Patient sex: M
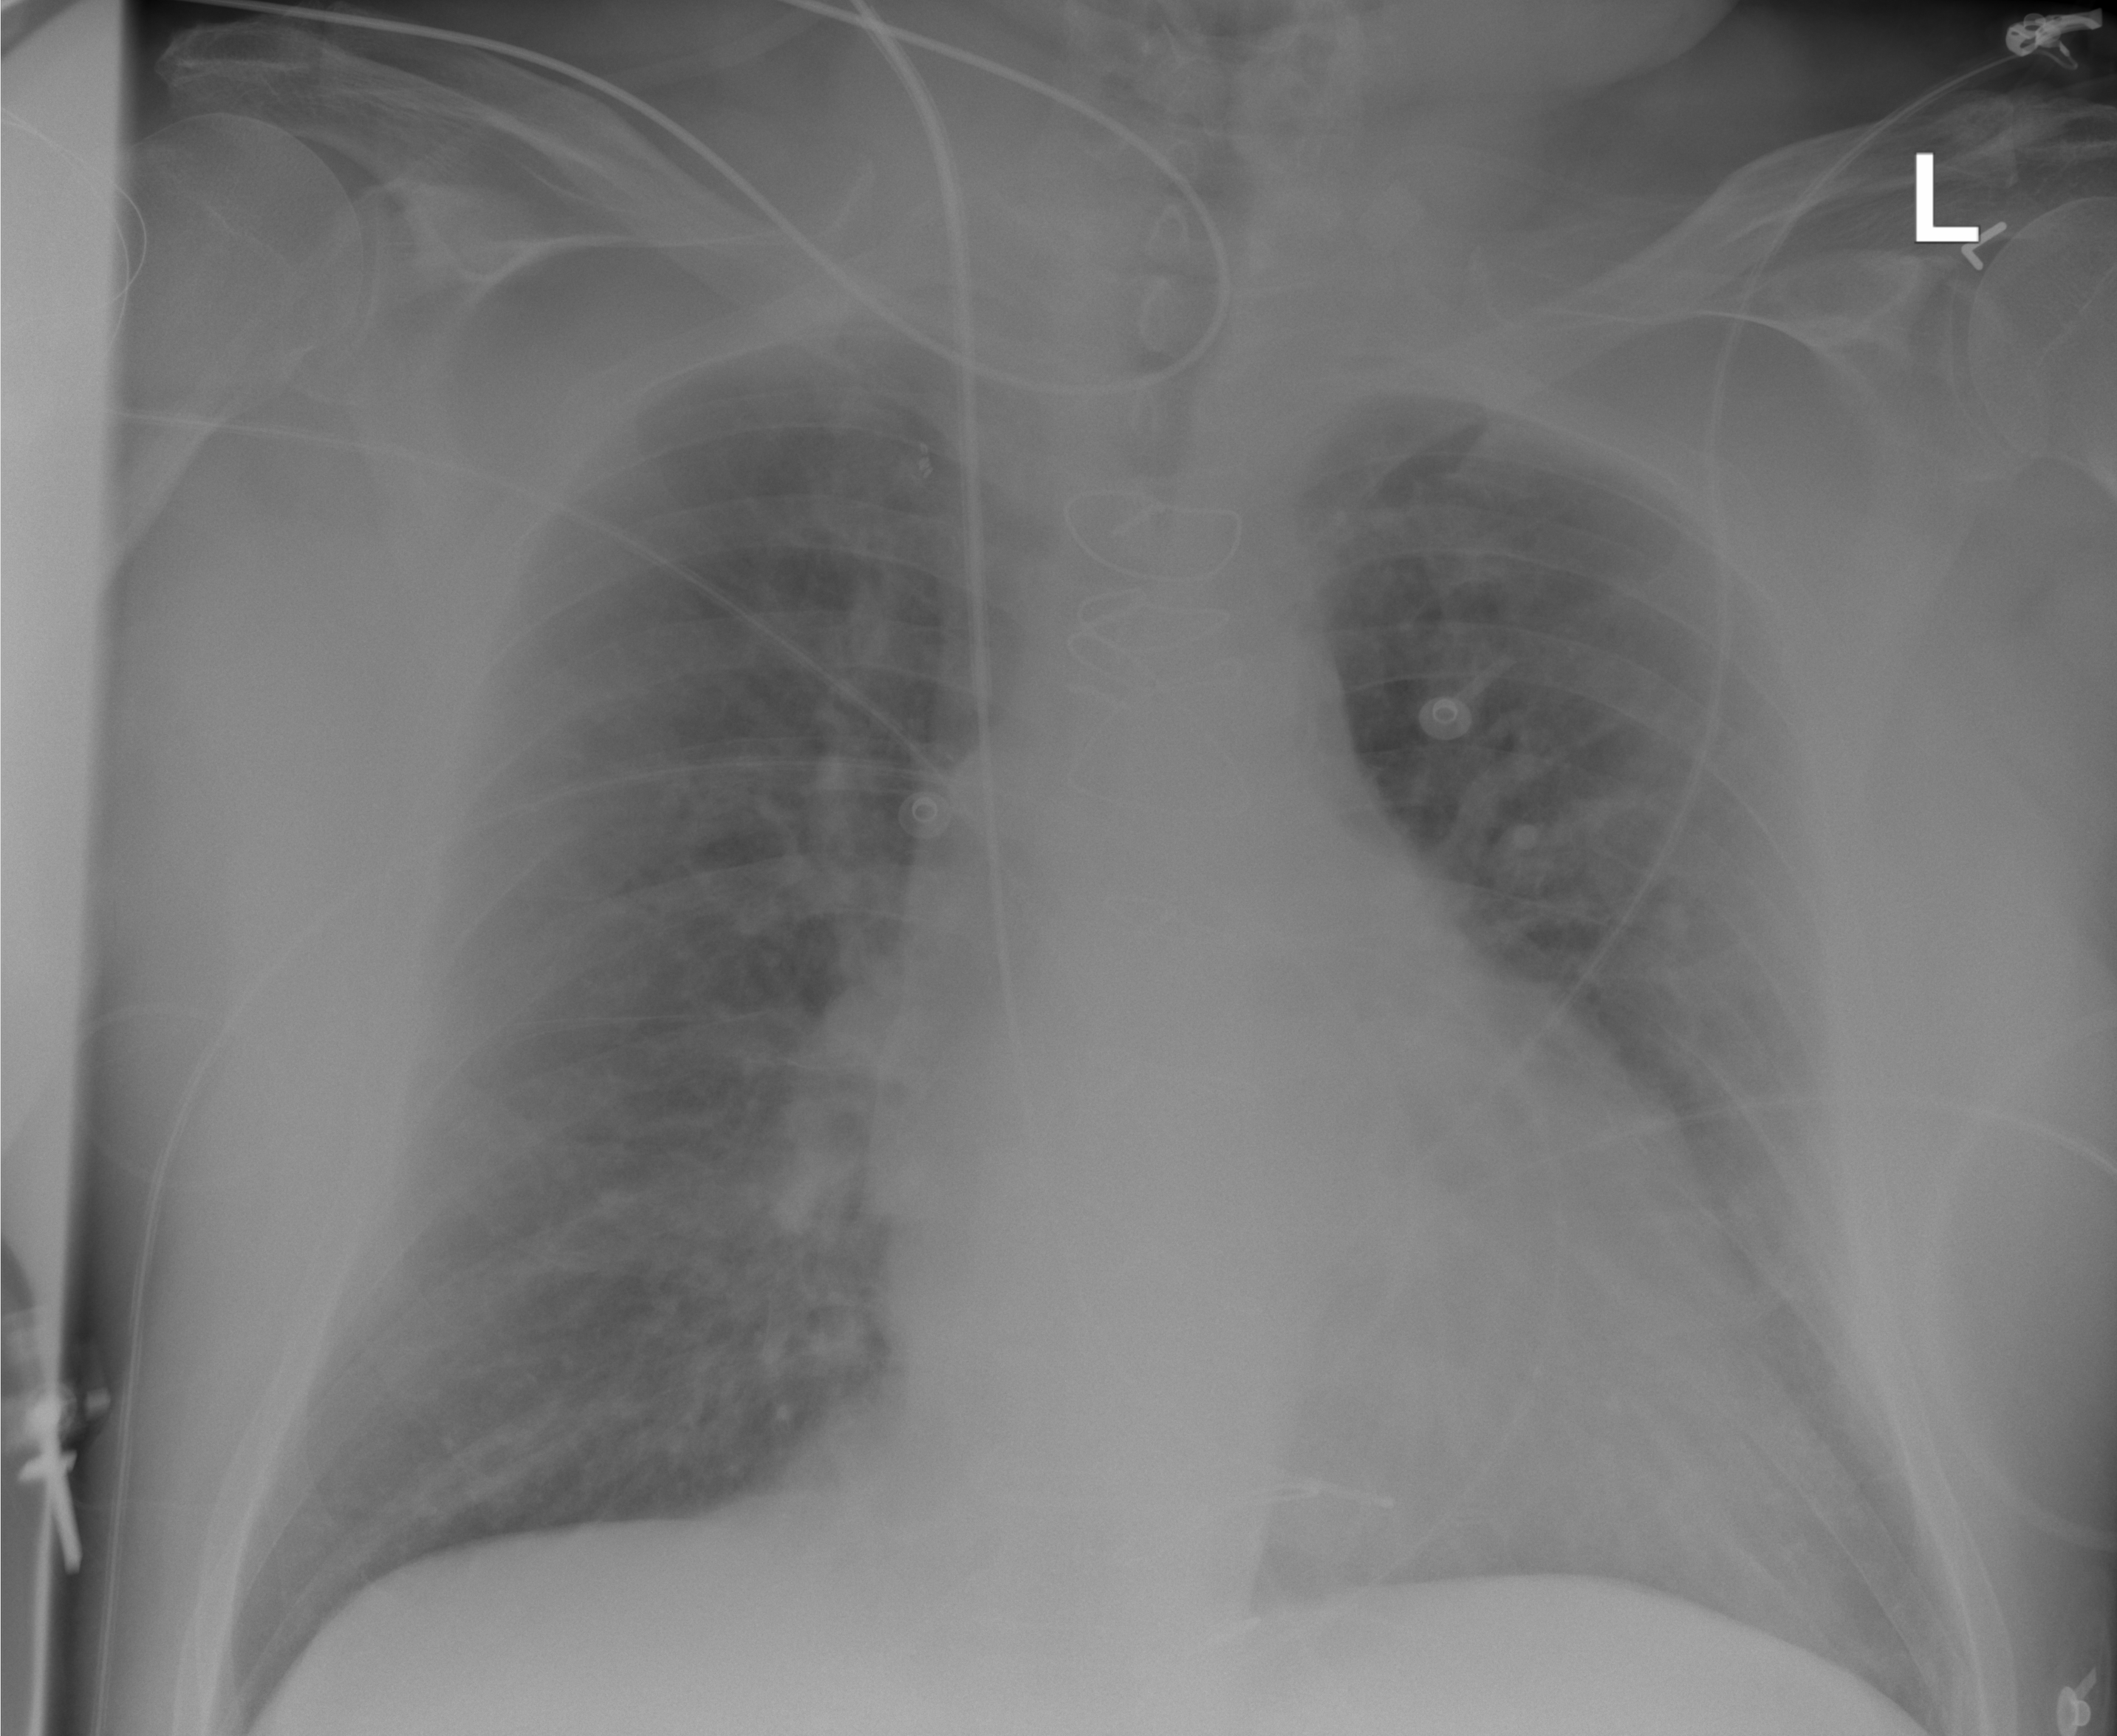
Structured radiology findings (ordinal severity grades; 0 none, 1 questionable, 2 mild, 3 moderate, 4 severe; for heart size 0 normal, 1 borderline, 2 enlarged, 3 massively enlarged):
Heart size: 2
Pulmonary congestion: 2
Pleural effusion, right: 0
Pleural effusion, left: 0
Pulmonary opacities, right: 0
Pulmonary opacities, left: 0
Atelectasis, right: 0
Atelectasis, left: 0